Question: I have two views on the screen
one sits at the top of the screen and on sits directly below it
I need the green view to slide out the top - and make the blue view take up the entire screen as a result

this is what i am trying to do:
-- the problem is , when the animation is finished, the blue view just "jumps" up - and i want it to ease up with the disappearing green view, how do i do that?
slide_in_animation.xml
'''
<?xml version="1.0" encoding="utf-8"?>
<set xmlns:android="http://schemas.android.com/apk/res/android">
<translate
android:duration="1000"
android:fromYDelta="-100%"
android:toYDelta="0%" />
</set>
'''
slide_out_animation.xml
'''
<?xml version="1.0" encoding="utf-8"?>
<set xmlns:android="http://schemas.android.com/apk/res/android">
<translate
android:duration="1000"
android:fromYDelta="0%"
android:toYDelta="-100%" />
</set>
'''
MainActivity.java
'''
slideInAnimation = AnimationUtils.loadAnimation(mActivity, R.anim.slide_in_animation);
slideOutAnimation = AnimationUtils.loadAnimation(mActivity,R.anim.slide_out_animation);
slideInAnimation.setAnimationListener(new AnimationListener() {
@Override
public void onAnimationStart(Animation animation) {
mGreenView.setVisibility(View.VISIBLE);
}
@Override
public void onAnimationRepeat(Animation animation) {
// TODO Auto-generated method stub
}
@Override
public void onAnimationEnd(Animation animation) {
}
});
slideOutAnimation.setAnimationListener(new AnimationListener() {
@Override
public void onAnimationStart(Animation animation) {
}
@Override
public void onAnimationEnd(Animation animation) {
mGreenView.setVisibility(View.GONE);
}
@Override
public void onAnimationRepeat(Animation animation) {
// To change body of implemented methods use File | Settings
// | File Templates.
}
});
'''
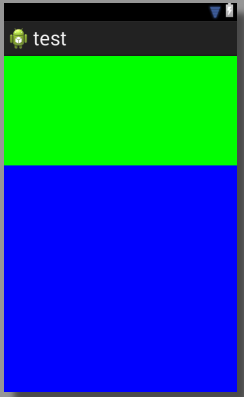
Answer:
First you must import this library: <URL>
The import is done by importing existing android project into your workspace, afterwards right click your Poject -> Properties -> Android. Here you will see a library section, click the Add button and add the nineoldandroids library.
First off, here is the layout xml used for this to work:
'''
<LinearLayout xmlns:android="http://schemas.android.com/apk/res/android"
xmlns:tools="http://schemas.android.com/tools"
android:id="@+id/parentLayout"
android:layout_width="match_parent"
android:layout_height="match_parent"
android:orientation="vertical"
tools:context=".MainActivity" >
<FrameLayout
android:id="@+id/frameLayout"
android:layout_width="match_parent"
android:layout_height="0dp"
android:layout_weight="1" >
<ListView
android:id="@+id/listView1"
android:layout_width="match_parent"
android:layout_height="match_parent"
android:background="@android:color/transparent"
android:divider="@android:color/transparent"
android:fastScrollEnabled="false"
android:listSelector="@android:color/transparent"
android:scrollbars="vertical"
android:smoothScrollbar="true" />
<View
android:id="@+id/greenView"
android:layout_width="match_parent"
android:layout_height="150dp"
android:background="#ff00ff00"
android:alpha="0"/>
</FrameLayout>
<LinearLayout
android:layout_width="wrap_content"
android:layout_height="wrap_content"
android:orientation="horizontal" >
<Button
android:id="@+id/animate"
android:layout_width="wrap_content"
android:layout_height="wrap_content"
android:onClick="clickHandler"
android:text="animate" />
<Button
android:id="@+id/close"
android:layout_width="wrap_content"
android:layout_height="wrap_content"
android:onClick="clickHandler"
android:text="close" />
</LinearLayout>
'''
Both the ListView and the green View could be layouts of any types with any kind of content.
And next a proof of concept Activity.
'''
public class TestActivity extends Activity {
private View greenView;
private ListView listView;
private int greenHeight;
private boolean isShowingBox;
@Override
protected void onCreate(Bundle savedInstanceState) {
super.onCreate(savedInstanceState);
setContentView(R.layout.activity_test);
// The animated view
greenView = (View)findViewById(R.id.greenView);
listView = (ListView)findViewById(R.id.listView1);
// Instanciating an array list (you don't need to do this, you already have yours)
ArrayList<String> your_array_list = new ArrayList<String>();
your_array_list.add("1");
your_array_list.add("2");
your_array_list.add("3");
your_array_list.add("4");
your_array_list.add("5");
your_array_list.add("6");
your_array_list.add("7");
your_array_list.add("8");
your_array_list.add("9");
your_array_list.add("10");
your_array_list.add("11");
your_array_list.add("12");
your_array_list.add("13");
your_array_list.add("14");
your_array_list.add("15");
// This is the array adapter, it takes the context of the activity as a first // parameter, the type of list view as a second parameter and your array as a third parameter
ArrayAdapter<String> arrayAdapter =
new ArrayAdapter<String>(this,android.R.layout.simple_list_item_1, your_array_list);
listView.setAdapter(arrayAdapter);
final LinearLayout layout = (LinearLayout)findViewById(R.id.parentLayout);
final ViewTreeObserver vto = layout.getViewTreeObserver();
vto.addOnGlobalLayoutListener(new OnGlobalLayoutListener() {
@Override
public void onGlobalLayout() {
if (Build.VERSION.SDK_INT < 16) {
layout.getViewTreeObserver().removeGlobalOnLayoutListener(this);
} else {
layout.getViewTreeObserver().removeOnGlobalLayoutListener(this);
}
greenHeight = greenView.getHeight();
}
});
}
public void clickHandler(View v) {
if (isShowingBox) {
isShowingBox = false;
slideOut(1500, 0);
} else {
isShowingBox = true;
slideIn(1500, 0);
}
}
private void slideIn(int duration, int delay) {
AnimatorSet set = new AnimatorSet();
set.playTogether(
// animate from off-screen in to screen
ObjectAnimator.ofFloat(greenView, "translationY", -greenHeight, 0),
ObjectAnimator.ofFloat(listView, "translationY", 0, greenHeight),
ObjectAnimator.ofFloat(greenView, "alpha", 0, 0.25f, 1)
// add other animations if you wish
);
set.setStartDelay(delay);
set.setDuration(duration).start();
}
private void slideOut(int duration, int delay) {
AnimatorSet set = new AnimatorSet();
set.playTogether(
// animate from on-screen and out
ObjectAnimator.ofFloat(greenView, "translationY", 0, -greenHeight),
ObjectAnimator.ofFloat(listView, "translationY", greenHeight, 0),
ObjectAnimator.ofFloat(greenView, "alpha", 1, 1, 1)
// add other animations if you wish
);
set.setStartDelay(delay);
set.setDuration(duration).start();
}
}
'''
Remember to import the AnimatorSet and ObjectAnimator from nineoldandroids in your class and not the Android SDK ones!!!